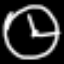
Label: clock